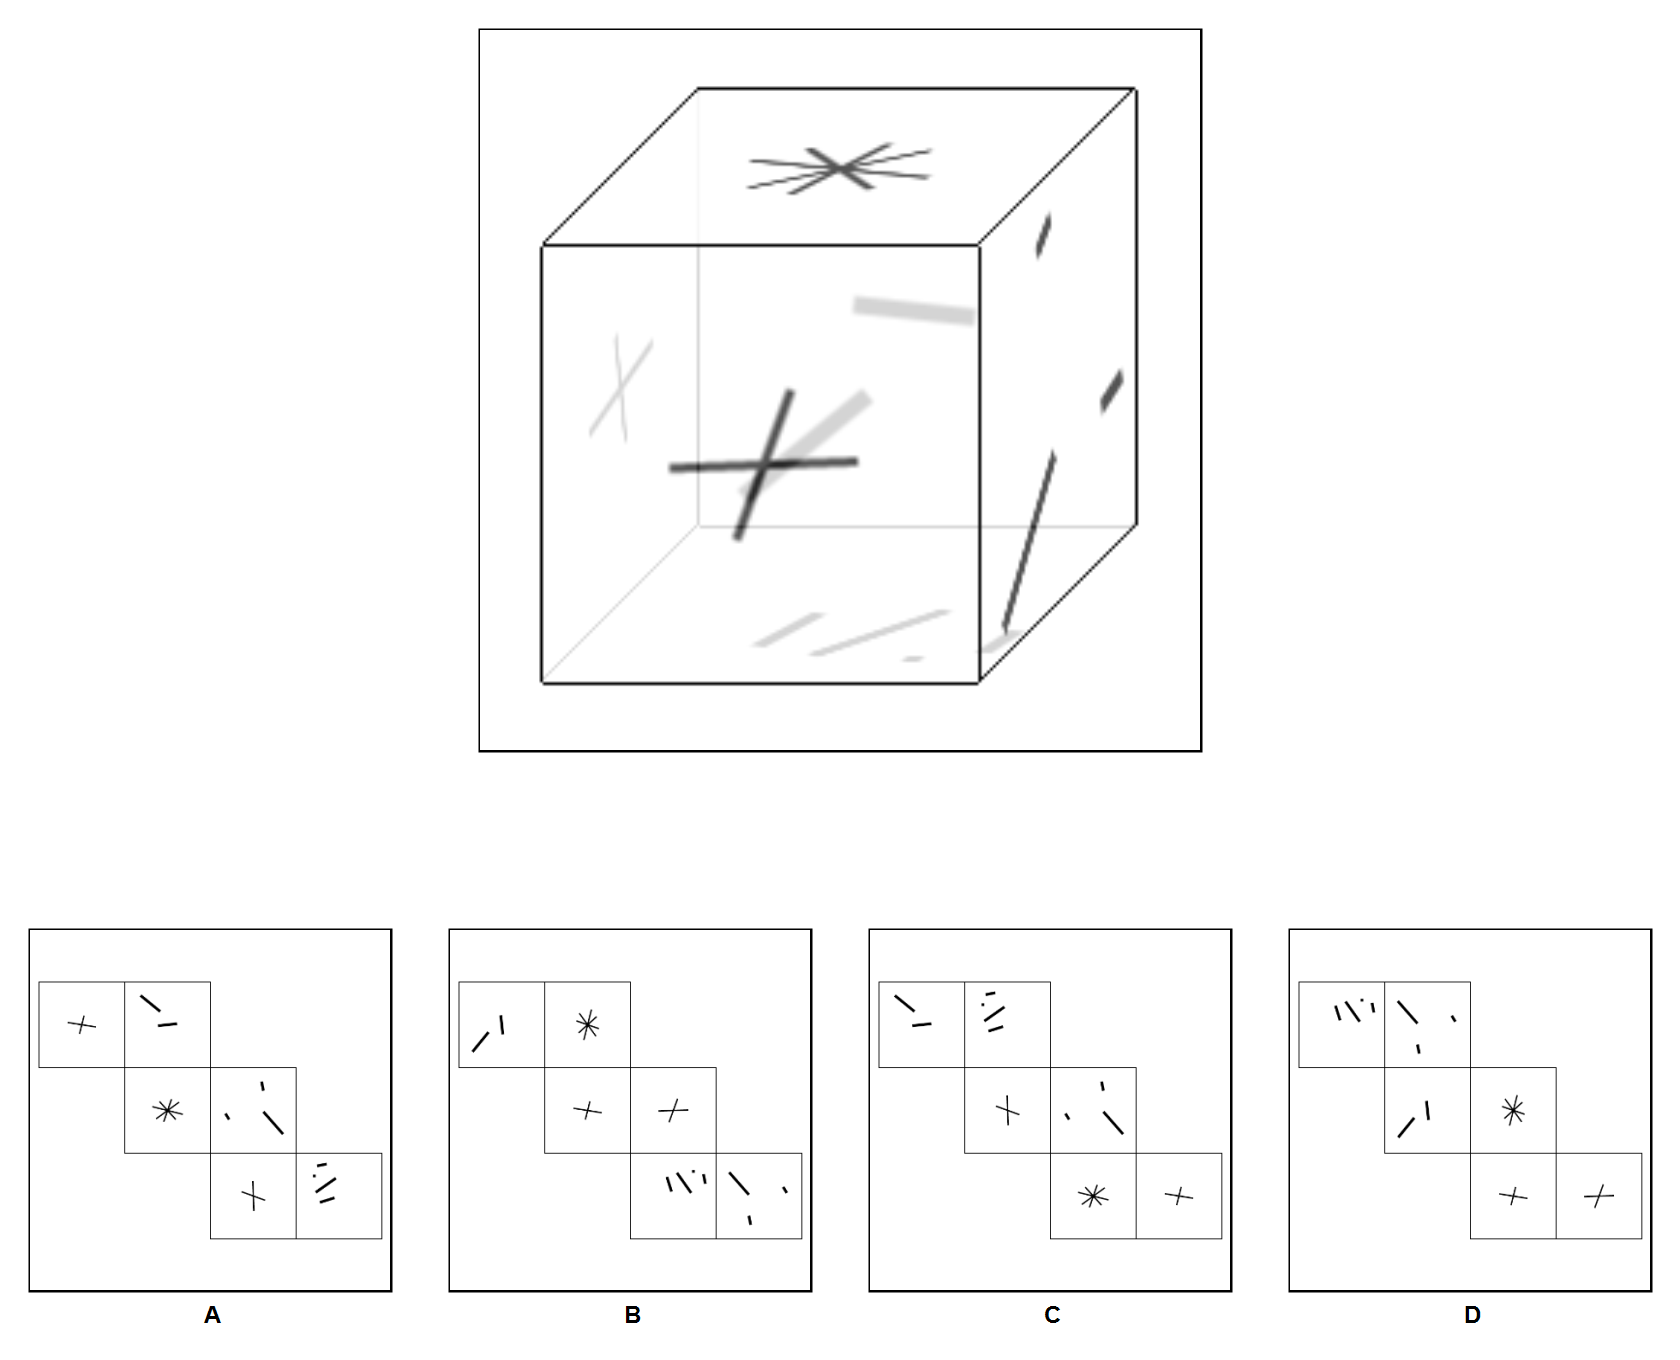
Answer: C